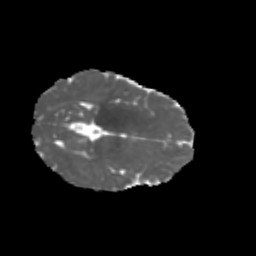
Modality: MD
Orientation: axial
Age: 7
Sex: female
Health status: healthy